The plot is a Morlet-wavelet scalogram of a rotor-rig vibration measurement. Based on the visible evidence, which rotor condition applies: normal, misalignment, unbalance, looseness?
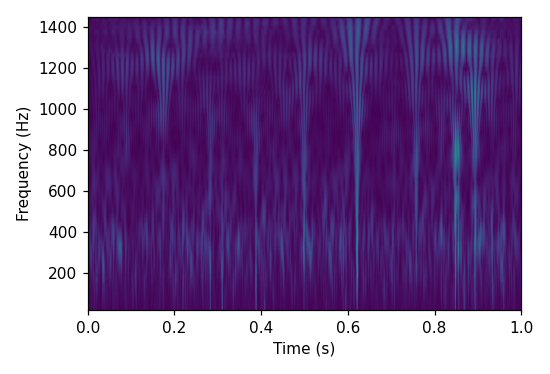
Answer: normal